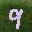
Label: 9